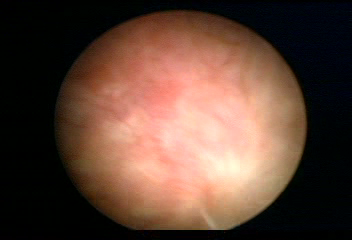
Modality: WLC
Class: Normal mucosa
Bladder cancer association: No